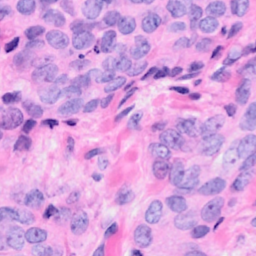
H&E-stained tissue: Breast